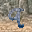
Label: 9